Question: I want to create a UIView that has a reversed/inverted corner radius on all four corners like this:
.
I've tried looking for solutions here but could not find what I needed. I would very much appreciate the help.
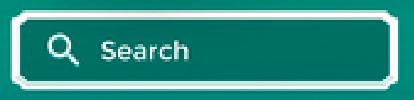
Answer: You can create a 'UIView' subclass that defines its backing layer to be a 'CAShapeLayer', configure that shape layer, and then respond to 'layoutSubviews', updating the path associated with that shape layer in such a way that it updates dynamically as the size of the view changes (e.g. maybe you have constraints that change the size based upon the dimensions of the device in question):
'''
@IBDesignable
class InvertedCornerView: UIView {
// define backing layer and provide computed property to make it easier to interact with
override class var layerClass: AnyClass { return CAShapeLayer.self }
private var shapeLayer: CAShapeLayer { return layer as! CAShapeLayer }
// a few public properties that dictate what it looks like
// these are inspectable in case you want to show/customize this right in IB
@IBInspectable var lineWidth: CGFloat = 5 { didSet { setNeedsLayout() } }
@IBInspectable var cornerRadius: CGFloat = 20 { didSet { setNeedsLayout() } }
@IBInspectable var strokeColor: UIColor = .black { didSet { shapeLayer.strokeColor = strokeColor.cgColor } }
@IBInspectable var fillColor: UIColor = .clear { didSet { shapeLayer.fillColor = fillColor.cgColor } }
// basic lifecycle methods
override init(frame: CGRect = .zero) {
super.init(frame: frame)
configure()
}
required init?(coder: NSCoder) {
super.init(coder: coder)
configure()
}
override func layoutSubviews() {
super.layoutSubviews()
updatePath()
}
}
// MARK: - Private utility methods
private extension InvertedCornerView {
func configure() {
shapeLayer.strokeColor = strokeColor.cgColor
shapeLayer.fillColor = fillColor.cgColor
}
func updatePath() {
let rect = bounds.insetBy(dx: lineWidth / 2, dy: lineWidth / 2)
let path = UIBezierPath()
path.move(to: CGPoint(x: rect.minX + cornerRadius, y: rect.minY))
path.addArc(withCenter: CGPoint(x: rect.maxX, y: rect.minY), radius: cornerRadius, startAngle: .pi, endAngle: .pi / 2, clockwise: false)
path.addArc(withCenter: CGPoint(x: rect.maxX, y: rect.maxY), radius: cornerRadius, startAngle: .pi * 3 / 2, endAngle: .pi, clockwise: false)
path.addArc(withCenter: CGPoint(x: rect.minX, y: rect.maxY), radius: cornerRadius, startAngle: 0, endAngle: .pi * 3 / 2, clockwise: false)
path.addArc(withCenter: CGPoint(x: rect.minX, y: rect.minY), radius: cornerRadius, startAngle: .pi / 2, endAngle: 0, clockwise: false)
path.close()
shapeLayer.path = path.cgPath
shapeLayer.lineWidth = lineWidth
}
}
'''
That yields:
<URL>
There are lots of variations on the theme (it looks good with cubic beziers for the corners, too), but hopefully this illustrates the basic idea. The heart of the idea is to use a 'CAShapeLayer' whose path is updated by 'layoutSubviews'.